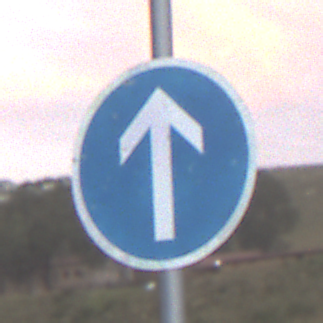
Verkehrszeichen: VorgeschriebeneFahrtrichtungGeradeaus
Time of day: SunriseSunset
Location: Outdoor (RoadRail)
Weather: PartlyCloudy
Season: NotSpecified
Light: Natural